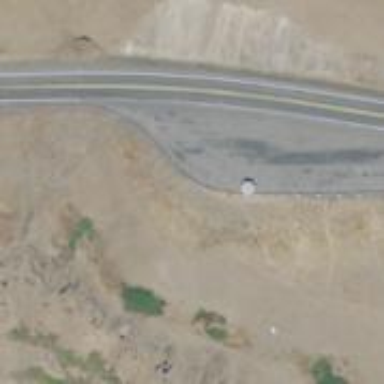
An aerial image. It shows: Rest area along the road.